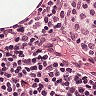
Metastatic tissue present: no